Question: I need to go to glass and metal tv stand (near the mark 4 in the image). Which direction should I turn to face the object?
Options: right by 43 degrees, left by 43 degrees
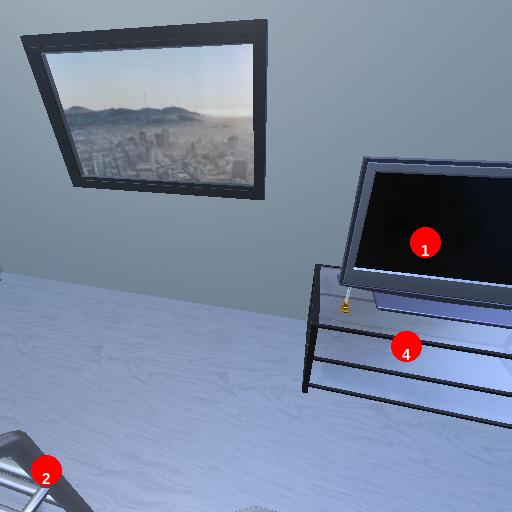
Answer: right by 43 degrees